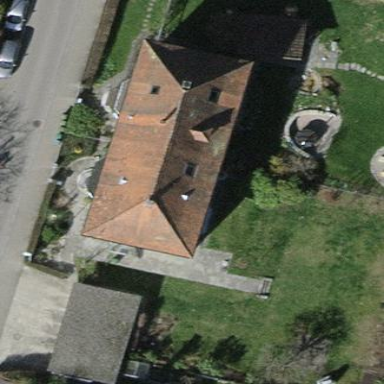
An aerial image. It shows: Hipped roof semi-detached house.